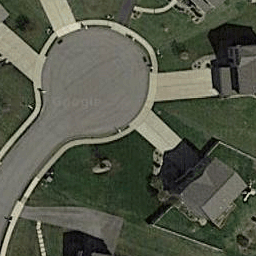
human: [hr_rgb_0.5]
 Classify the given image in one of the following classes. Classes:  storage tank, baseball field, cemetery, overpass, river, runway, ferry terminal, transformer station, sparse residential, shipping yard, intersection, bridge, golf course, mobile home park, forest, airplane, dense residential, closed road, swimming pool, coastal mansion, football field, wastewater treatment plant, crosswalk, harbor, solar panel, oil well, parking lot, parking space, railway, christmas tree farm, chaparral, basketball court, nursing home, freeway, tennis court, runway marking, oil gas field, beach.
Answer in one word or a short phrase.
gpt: closed road